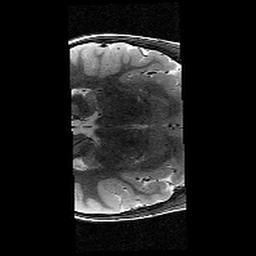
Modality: T2w
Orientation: axial
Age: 11
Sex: male
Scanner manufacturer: siemens
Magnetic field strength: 3 T
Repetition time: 9.23 s
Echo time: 0.067 s